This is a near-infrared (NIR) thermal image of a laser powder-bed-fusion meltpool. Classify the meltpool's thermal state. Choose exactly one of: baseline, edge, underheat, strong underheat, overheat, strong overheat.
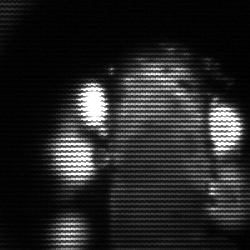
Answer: strong underheat